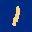
Label: 1